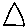
Label: triangle